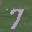
Label: 7